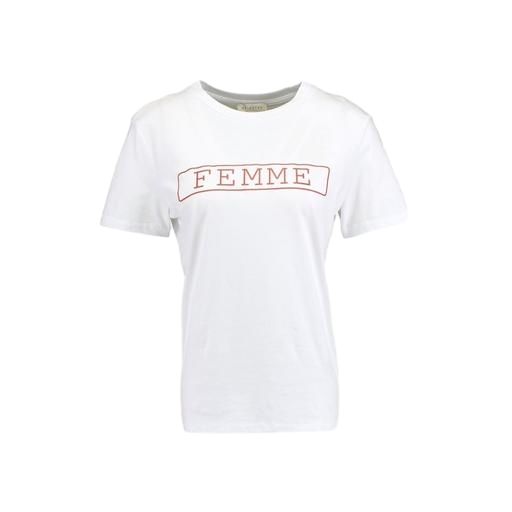
white femme tee, white melrose femme tee, white seine tee, white background